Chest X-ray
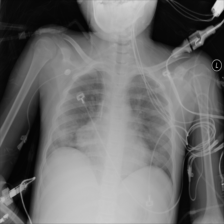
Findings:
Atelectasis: negative
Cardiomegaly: negative
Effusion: negative
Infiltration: positive
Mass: negative
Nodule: negative
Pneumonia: negative
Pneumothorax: negative
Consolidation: negative
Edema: negative
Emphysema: negative
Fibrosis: negative
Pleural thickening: negative
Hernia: negative